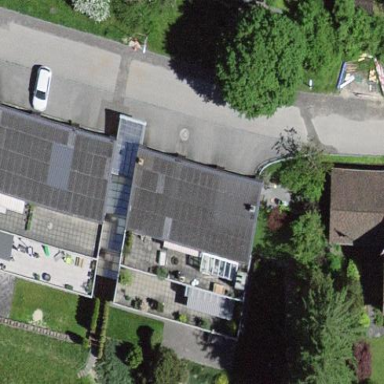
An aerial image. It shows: Residential building.